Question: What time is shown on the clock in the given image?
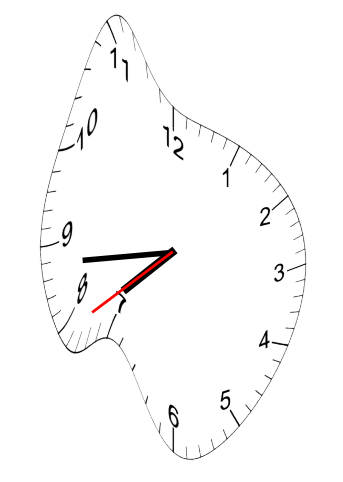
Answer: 07:43:39